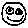
Label: smiley face